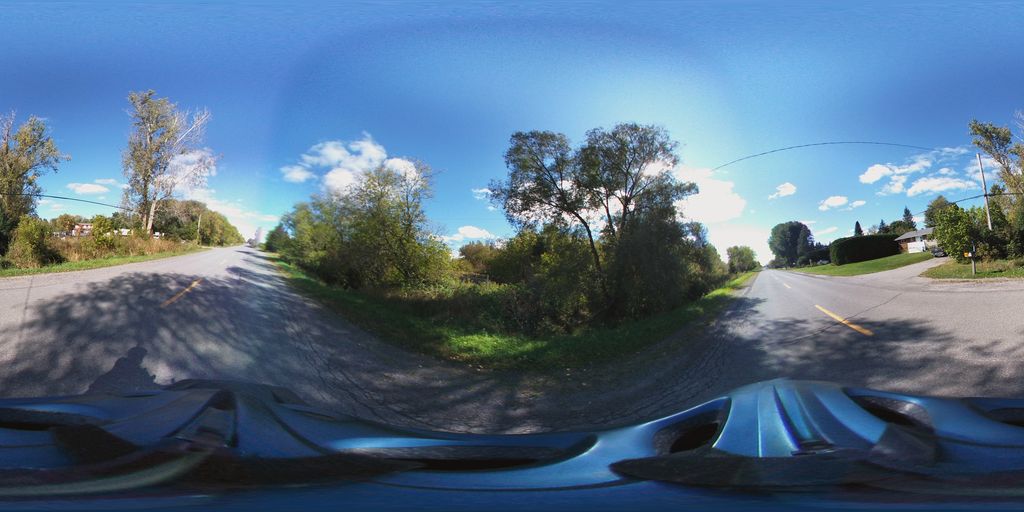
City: ottawa-gatineau